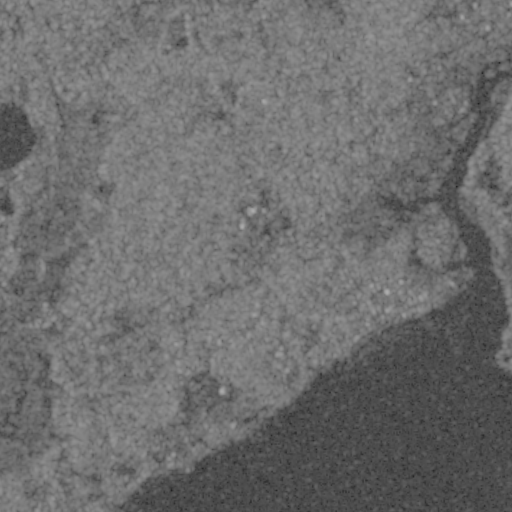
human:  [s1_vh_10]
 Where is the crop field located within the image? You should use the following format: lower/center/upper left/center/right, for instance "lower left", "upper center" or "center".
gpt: The crop field is located in the lower left of the image.
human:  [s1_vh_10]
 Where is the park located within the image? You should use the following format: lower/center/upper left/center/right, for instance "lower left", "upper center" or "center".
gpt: The park is located in the lower left of the image.
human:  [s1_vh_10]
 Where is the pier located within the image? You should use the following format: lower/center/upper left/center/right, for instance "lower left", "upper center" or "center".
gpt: The pier is located in the center right of the image.
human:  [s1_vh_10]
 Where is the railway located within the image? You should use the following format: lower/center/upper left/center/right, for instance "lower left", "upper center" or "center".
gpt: The railway is located in the upper left of the image.
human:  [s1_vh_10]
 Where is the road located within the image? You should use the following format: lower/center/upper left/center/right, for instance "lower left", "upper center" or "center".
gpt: There is no road in the image.

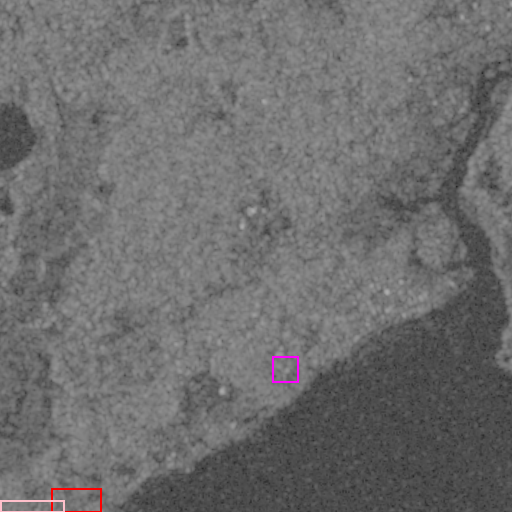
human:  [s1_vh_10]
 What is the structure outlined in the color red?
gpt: The structure outlined in red is a crop field.
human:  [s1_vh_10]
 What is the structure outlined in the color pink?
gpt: The structure outlined in pink is a park.
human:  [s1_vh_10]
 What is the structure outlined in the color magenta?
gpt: The structure outlined in magenta is a building.
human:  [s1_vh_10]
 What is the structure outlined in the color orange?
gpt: There is no orange outline.